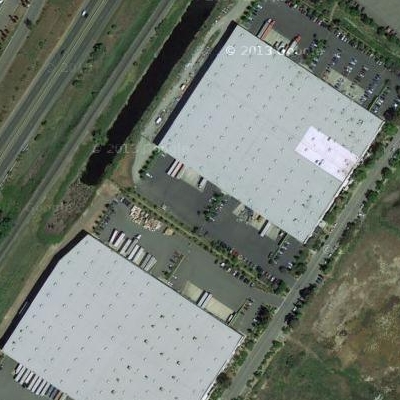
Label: Industry